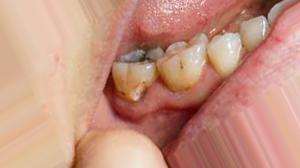
Condition: Caries